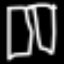
Label: pants